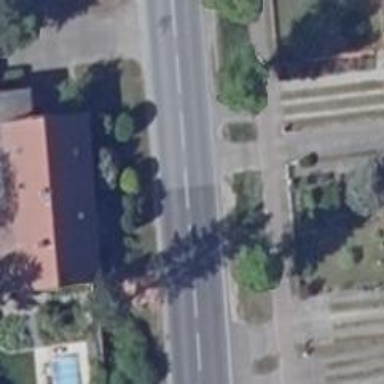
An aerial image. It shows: Primary road with asphalt surface.